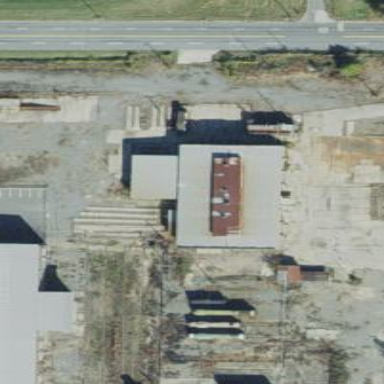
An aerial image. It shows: Building used as railway workshop.